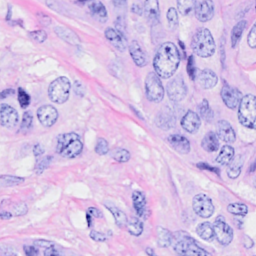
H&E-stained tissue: Breast